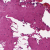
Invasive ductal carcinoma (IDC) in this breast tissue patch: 0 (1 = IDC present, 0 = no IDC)